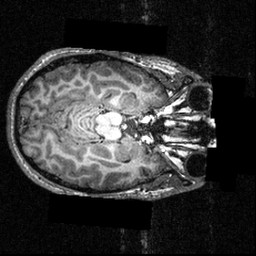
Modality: T1w
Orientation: axial
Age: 21
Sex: male
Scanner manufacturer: siemens
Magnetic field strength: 3.951 T
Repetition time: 1.5 s
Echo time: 0.00335 s